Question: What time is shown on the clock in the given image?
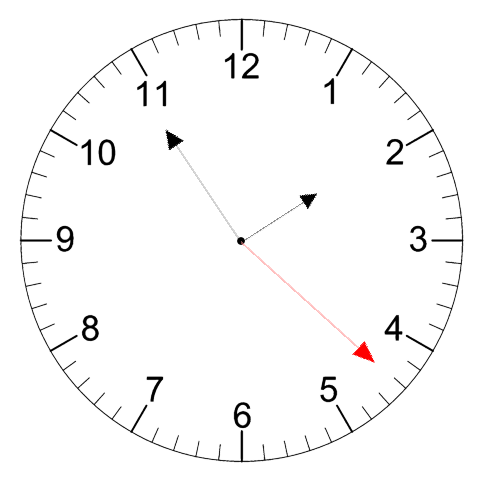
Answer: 01:54:22